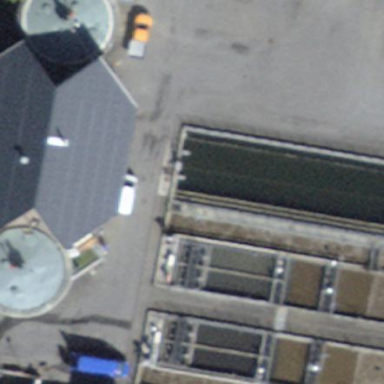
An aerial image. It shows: Wastewater plant surrounded by fence.